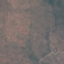
Land use / land cover class: HerbaceousVegetation